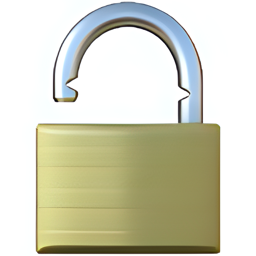
Name: open lock
Emoji: 🔓
Group: Objects
Sub-group: lock